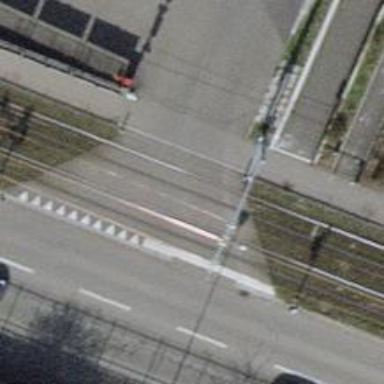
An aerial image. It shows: Tram level crossing on the railway.